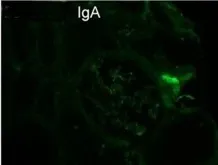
Renal pathological presentation of two proband. For immunofluorescence.
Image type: pathology (immunostaining)